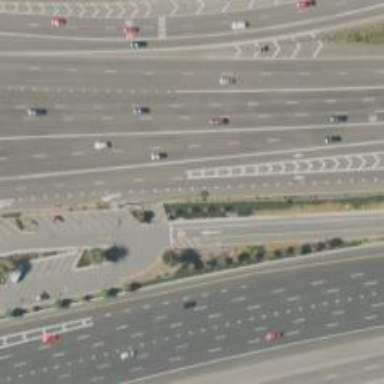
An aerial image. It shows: Asphalt motorway link.